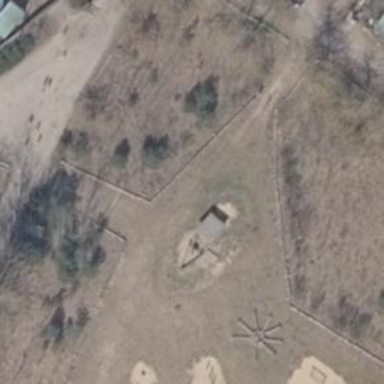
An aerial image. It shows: Playground structure.